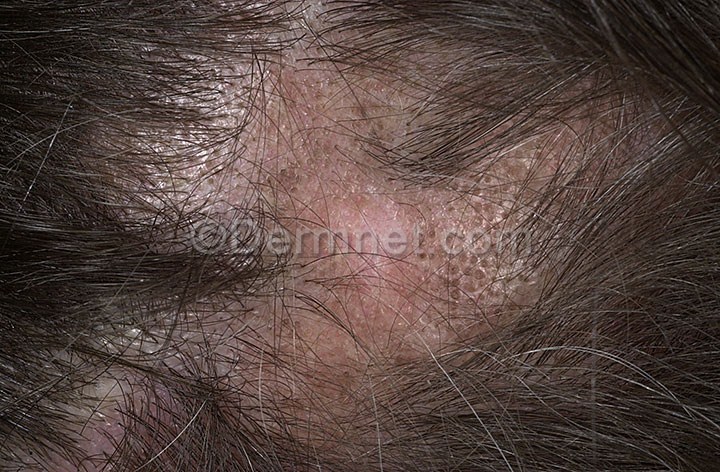
Disease: Lupus and other Connective Tissue diseases